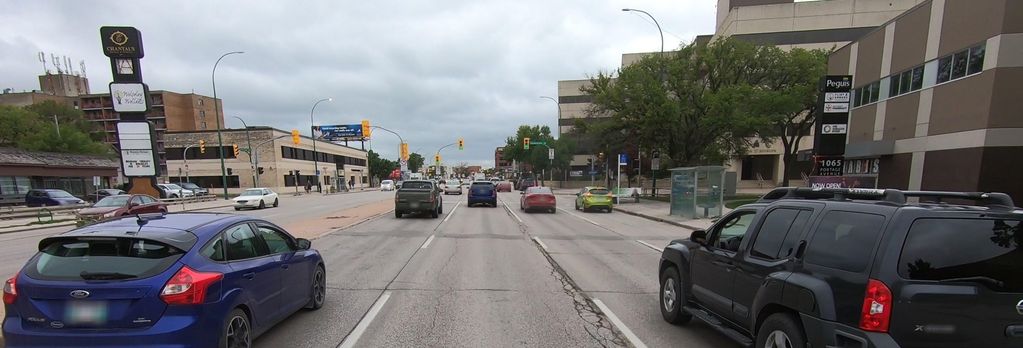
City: winnipeg